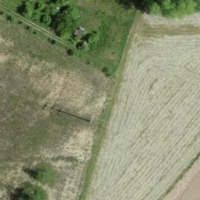
EUNIS habitat code: 25
Species observed at this site:
Pseudochorthippus parallelus
Odontites luteus